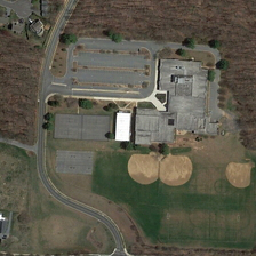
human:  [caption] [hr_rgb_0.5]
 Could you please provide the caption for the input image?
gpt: In the middle of the picture is a building and sparse lawn.

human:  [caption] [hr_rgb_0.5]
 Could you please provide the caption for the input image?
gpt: A road through brown fields and gray buildings.

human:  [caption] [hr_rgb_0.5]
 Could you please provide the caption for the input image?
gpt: A path through brown fields and gray buildings.

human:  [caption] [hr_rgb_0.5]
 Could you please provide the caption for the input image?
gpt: In the middle of the picture is a building and a sparse lawn.

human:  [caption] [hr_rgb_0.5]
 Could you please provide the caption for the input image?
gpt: The road passes through brown fields and gray buildings.